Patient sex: F
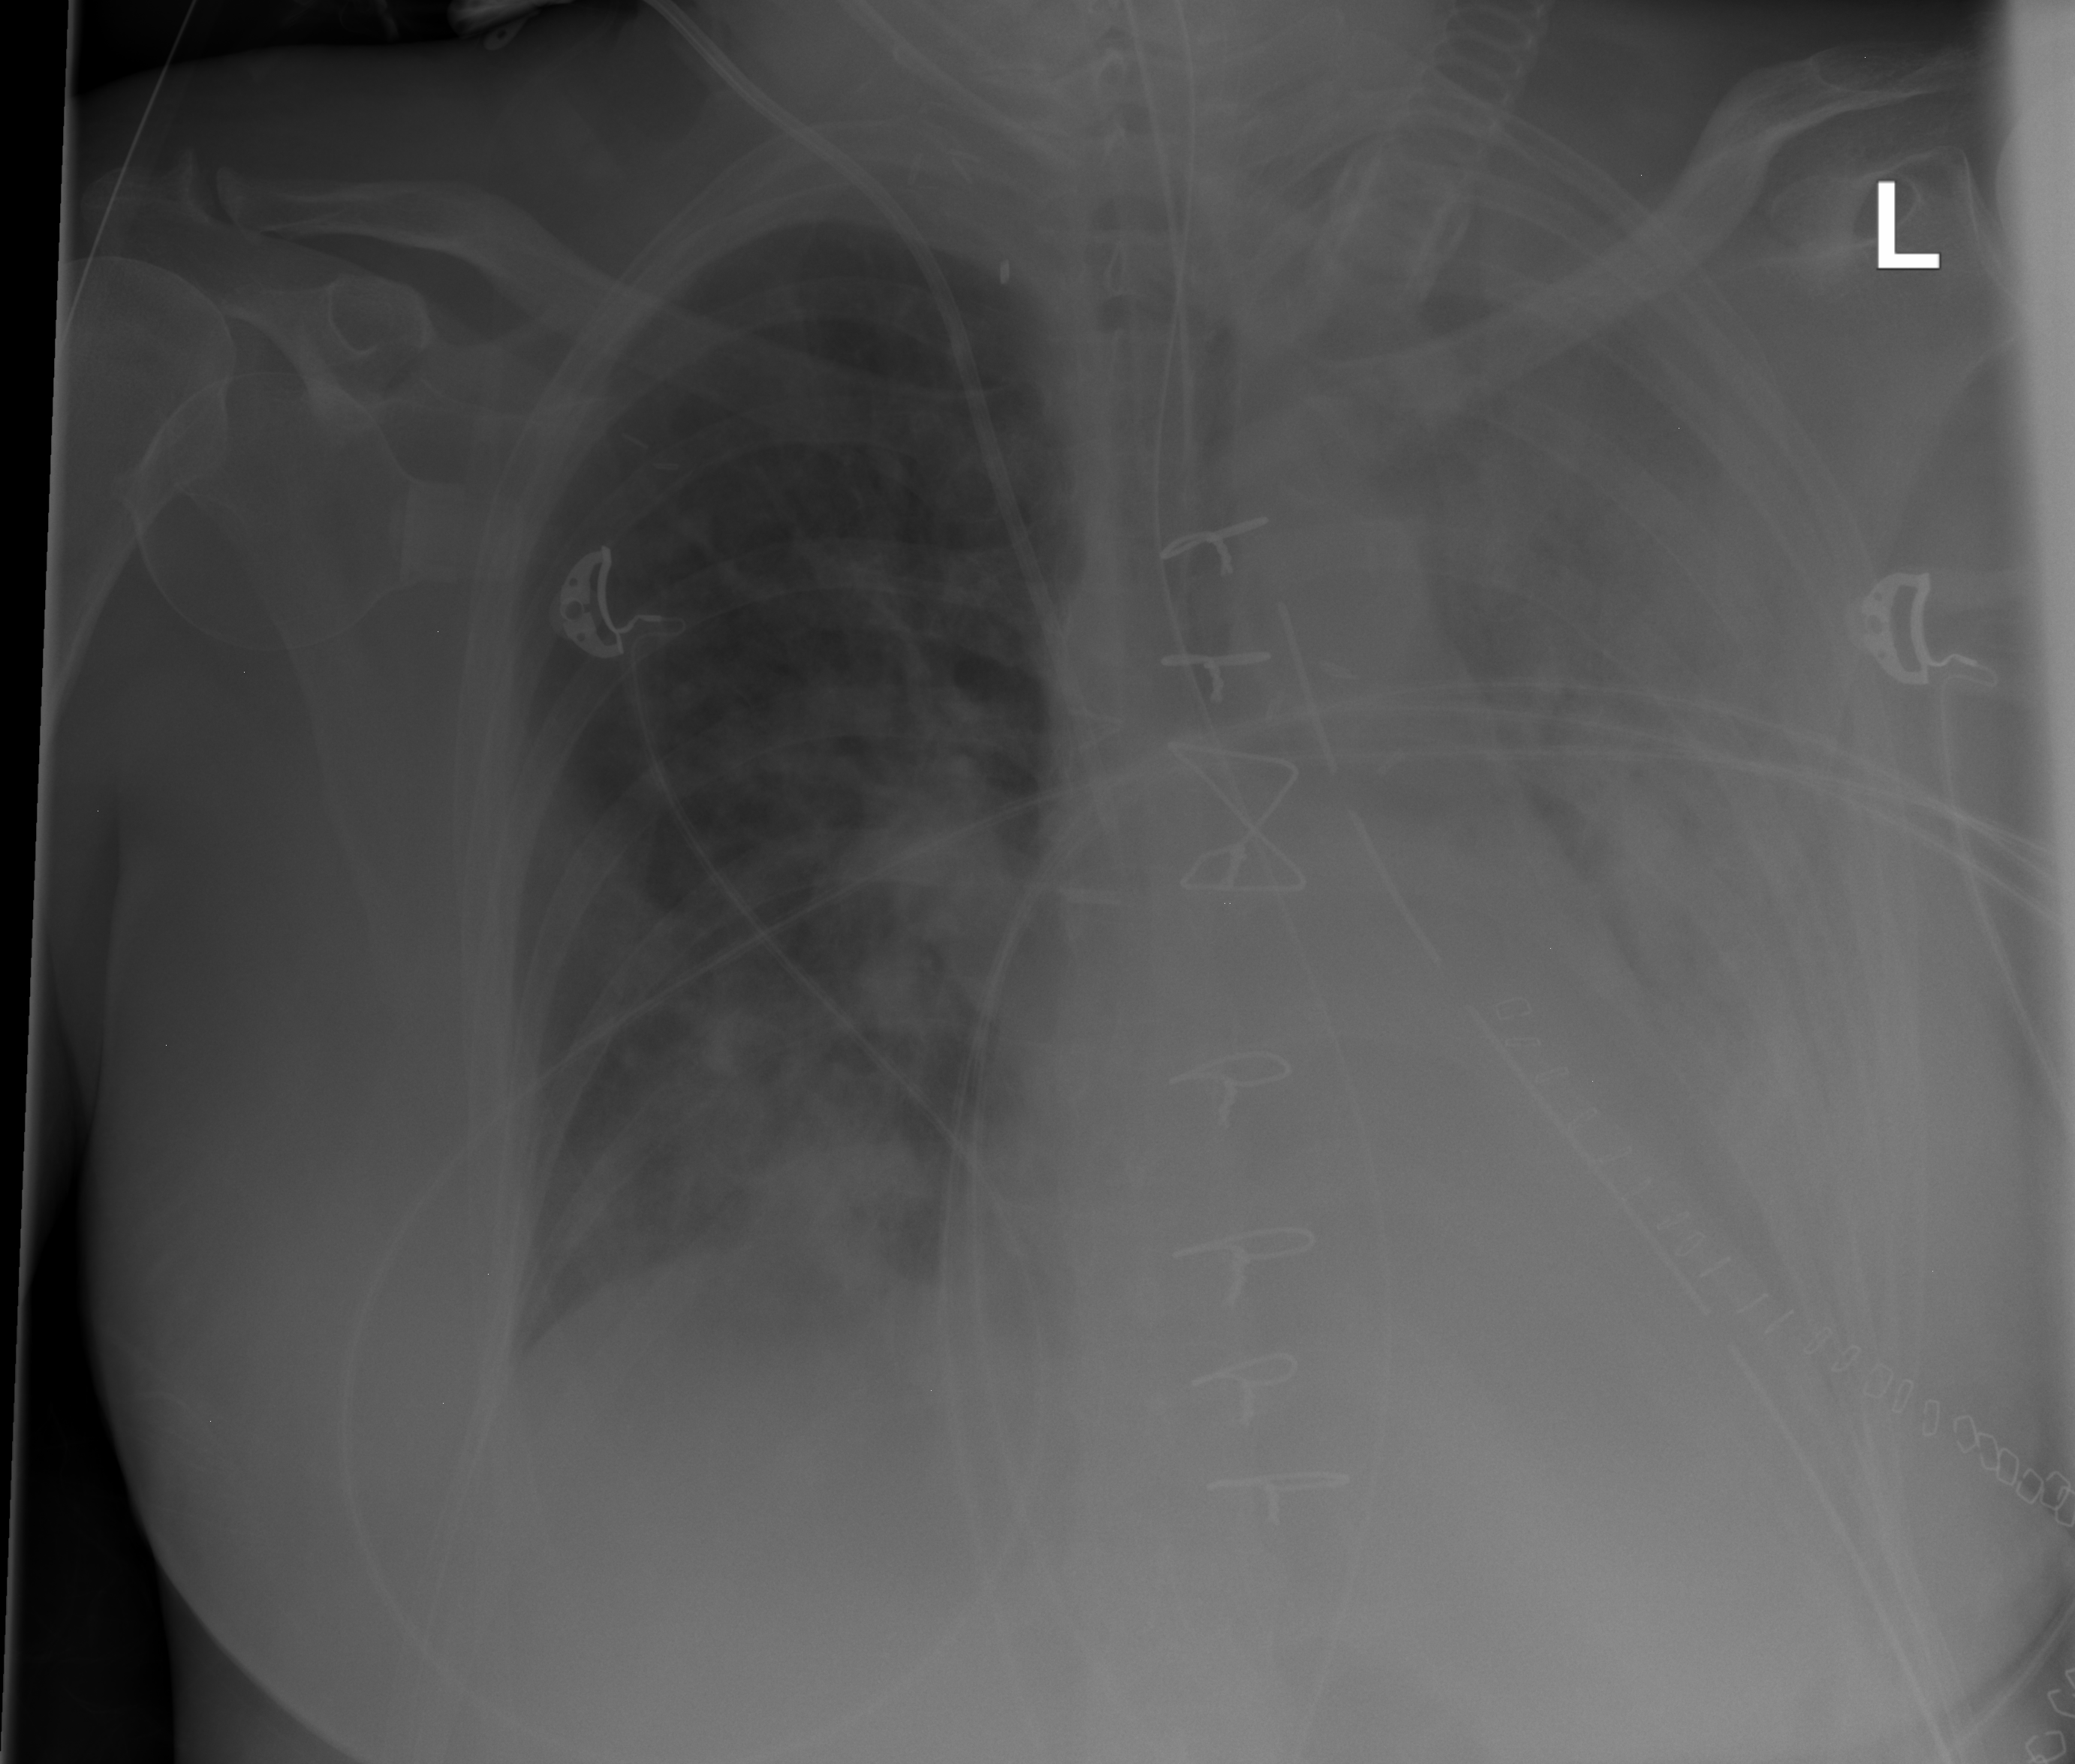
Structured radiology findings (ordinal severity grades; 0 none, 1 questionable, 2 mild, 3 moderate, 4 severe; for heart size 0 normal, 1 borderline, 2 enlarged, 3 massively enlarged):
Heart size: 1
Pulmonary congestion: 0
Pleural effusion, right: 0
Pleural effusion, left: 3
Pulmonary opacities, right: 2
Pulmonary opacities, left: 2
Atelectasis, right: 2
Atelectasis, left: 3